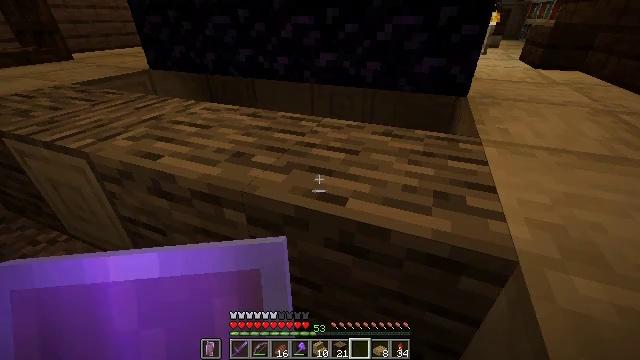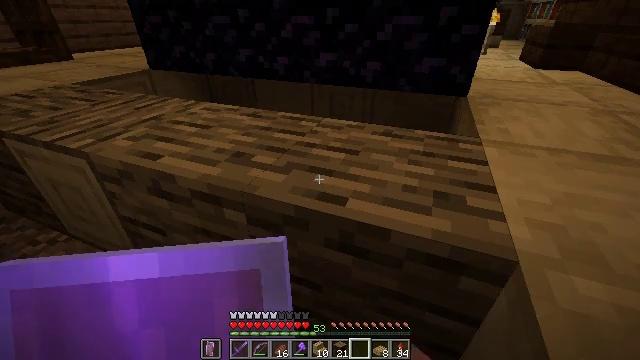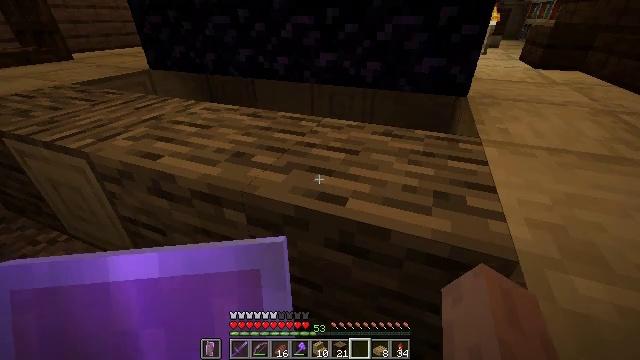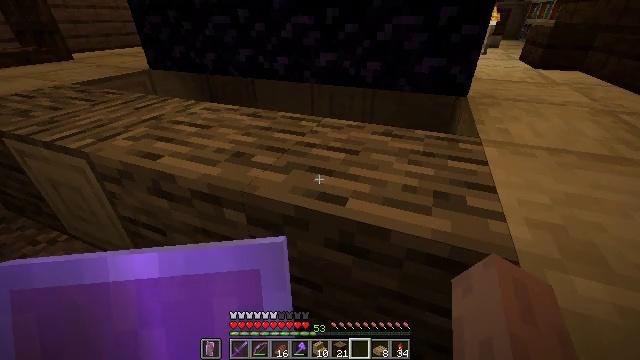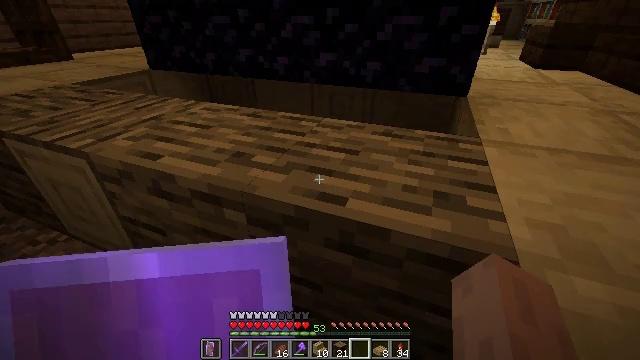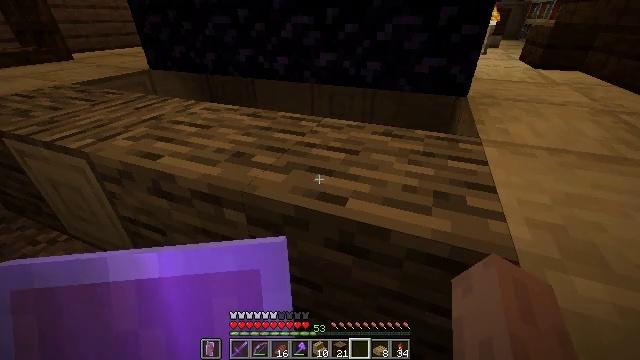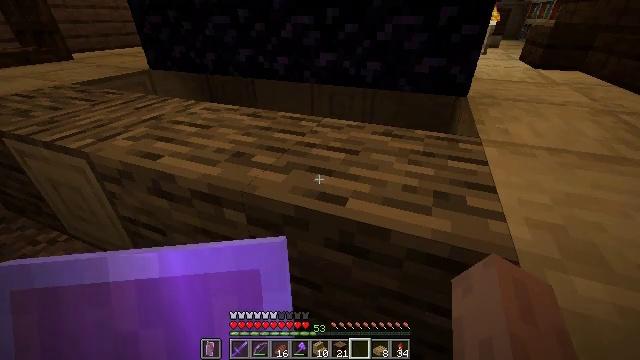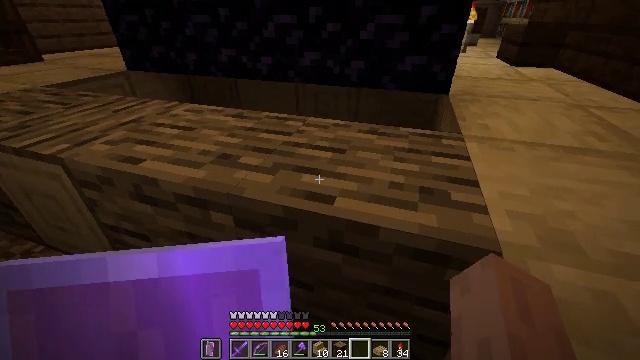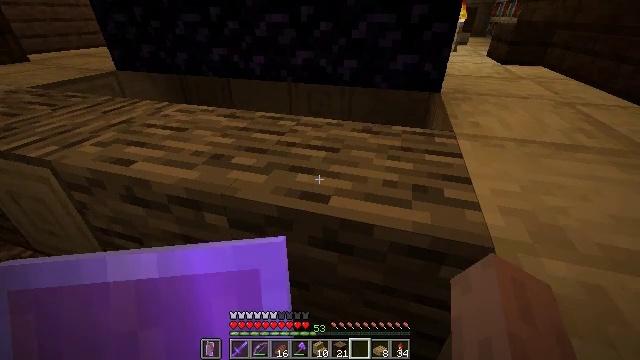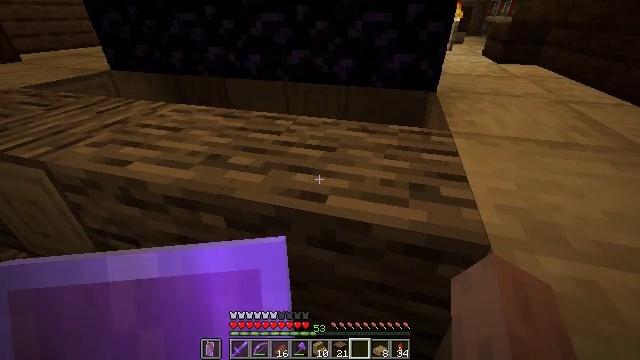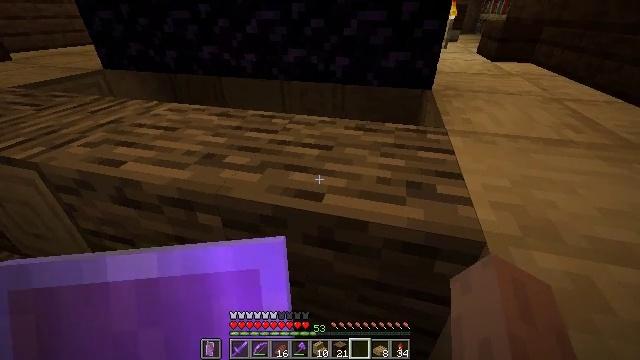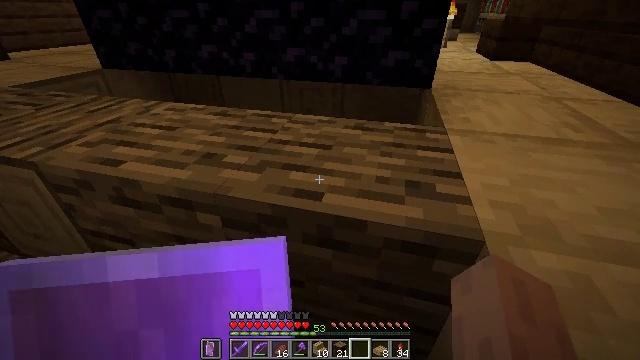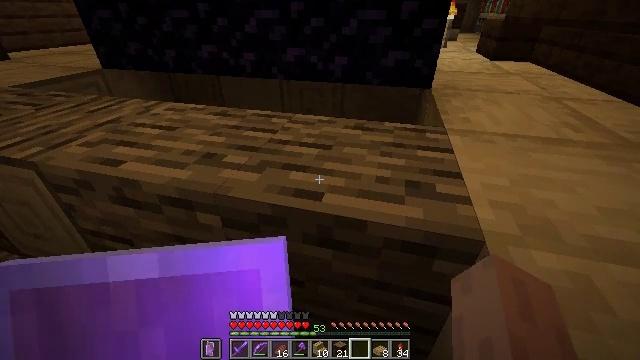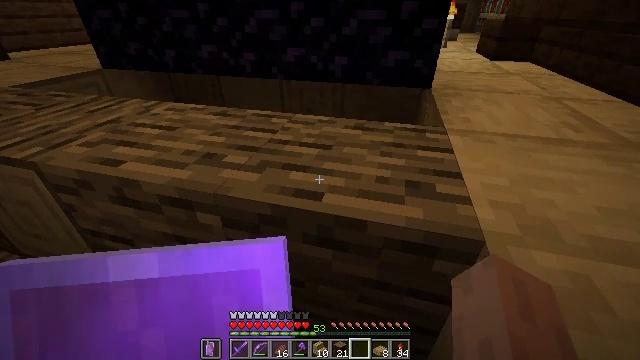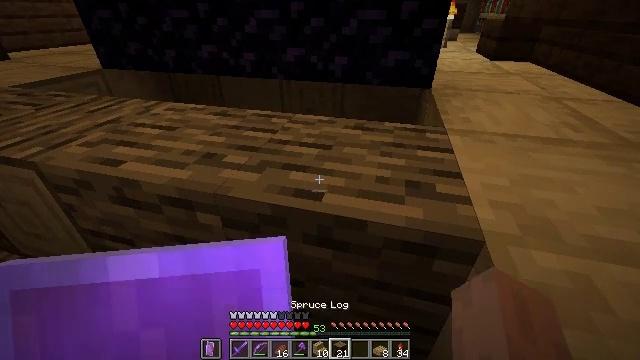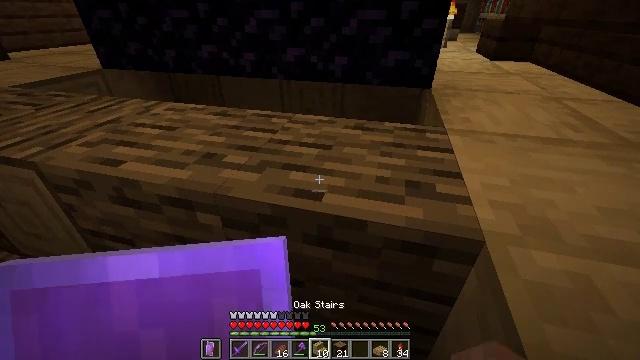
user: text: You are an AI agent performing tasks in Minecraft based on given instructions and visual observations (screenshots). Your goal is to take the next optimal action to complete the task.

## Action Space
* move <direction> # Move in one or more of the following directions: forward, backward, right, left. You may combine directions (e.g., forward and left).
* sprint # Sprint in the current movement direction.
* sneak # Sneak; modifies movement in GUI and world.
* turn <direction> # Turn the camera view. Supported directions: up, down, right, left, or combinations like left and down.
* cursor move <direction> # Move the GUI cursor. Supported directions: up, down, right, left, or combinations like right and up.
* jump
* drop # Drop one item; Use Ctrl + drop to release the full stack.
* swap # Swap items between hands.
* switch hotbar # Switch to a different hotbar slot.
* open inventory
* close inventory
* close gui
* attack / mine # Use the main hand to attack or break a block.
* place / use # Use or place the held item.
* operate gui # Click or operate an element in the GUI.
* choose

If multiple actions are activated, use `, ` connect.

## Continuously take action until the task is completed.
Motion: motion action
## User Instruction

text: Gather oak logs from trees.
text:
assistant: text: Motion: no_op
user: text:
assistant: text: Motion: no_op
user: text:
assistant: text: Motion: no_op
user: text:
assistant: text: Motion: no_op
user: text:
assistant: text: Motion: no_op
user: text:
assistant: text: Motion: no_op
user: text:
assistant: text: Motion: turn right
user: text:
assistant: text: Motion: turn right
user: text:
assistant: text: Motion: no_op
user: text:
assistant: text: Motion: no_op
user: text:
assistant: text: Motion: no_op
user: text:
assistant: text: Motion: no_op
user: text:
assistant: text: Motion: no_op
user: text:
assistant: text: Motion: no_op
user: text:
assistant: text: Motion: no_op
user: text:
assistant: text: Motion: no_op
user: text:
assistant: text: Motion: no_op
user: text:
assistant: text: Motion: no_op
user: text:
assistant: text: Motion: no_op
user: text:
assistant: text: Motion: no_op
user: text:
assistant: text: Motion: no_op
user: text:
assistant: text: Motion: no_op
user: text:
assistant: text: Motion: no_op
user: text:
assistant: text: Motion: no_op
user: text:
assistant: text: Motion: turn right
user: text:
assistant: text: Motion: turn right
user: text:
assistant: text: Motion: turn right
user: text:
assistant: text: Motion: no_op
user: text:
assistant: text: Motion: no_op
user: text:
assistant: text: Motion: attack / mine